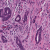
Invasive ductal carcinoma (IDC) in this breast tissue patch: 0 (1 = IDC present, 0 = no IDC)